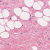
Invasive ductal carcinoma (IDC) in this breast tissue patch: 0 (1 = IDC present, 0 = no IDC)